Question: I am trying to search through a map of sorts. There are Town objects and Path objects. The Towns are connected to the Paths via Town names. So for instance, if you have the name of a town, and you have a name of the second town, you can see if they make a path. Players can control the paths, and if they do, the path turns their color.
I want to recursively search the paths to see if I have a connection from one Town to another via paths. I have included a picture with what I am trying to do. The start is the start parameter, and end is the end. The double lines are the paths that I control, and have my color attached to them.
How the code is written right now, I will get stuck in that second town because it will find that it is a path owned by me and will mark it as visited. I know I have to backtrack in some way but I'm not sure how I would go about it.
'''
public boolean continuousPath(Town start, Town end)
{
//search for towns with the same name
//as the starting town
for(Path p : paths)
{
if(p.getStartTown().equals(start))
{
matches.add(p); //add it to an arraylist of matches
}
}
//for the matches arrayList
for(Path pa: matches)
{
if(pa.getEndTown().equals(end)){
matches.clear();
return true;
}
else{
if(!alreadyVisited(r)){
if(p.getPlayerColor().equals(colorArray[playerTurn]))
{
visited.add(r);
matches.clear();
Town tempTown = r.getEndTown();
continuousPath(tempTown, end);
}
}
}
}
return false;
}
public boolean alreadyVisited(Path p)
{
for(Path pathInstance : visited){
if(p.getName().equals(pathInstance.getName()))
{
return true;
}
}
return false;
}
'''
Picture of what I'm trying to do:

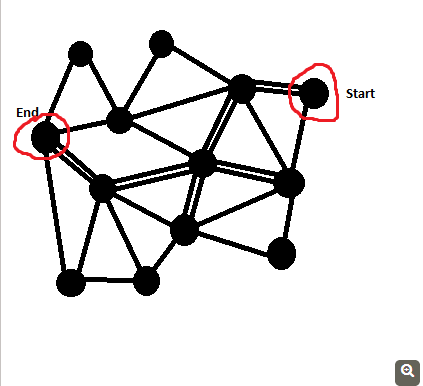
Answer: What you're doing is called graph traversal. Check out Dijkstra's Algorithm, it's probably the most straight-forward graph traversal.
<URL>